Question: I have 3 columns in a table, as shown below:

I want to filter rows as type in the text box above them.
The text boxes itself, optionally, use <URL> to show the list of possible values as you type long.
Is there are a jquery tool I can use to achieve this?
If not how can i do that using JavaScript?
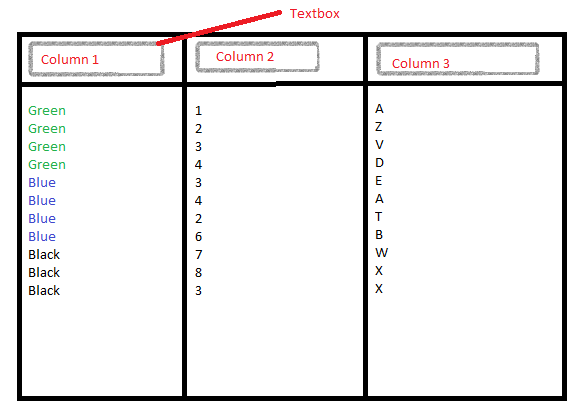
Answer: Checkout datatables examples
<URL>
<URL>